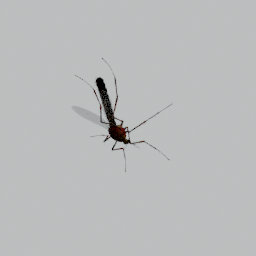
Label: animals